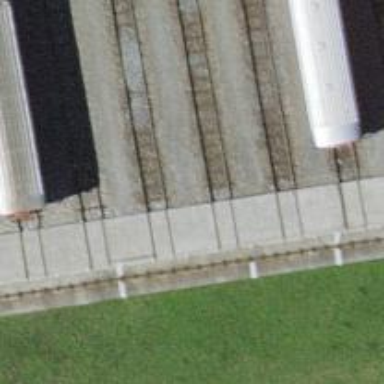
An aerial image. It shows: Narrow-gauge railway with one track passing through service yard.